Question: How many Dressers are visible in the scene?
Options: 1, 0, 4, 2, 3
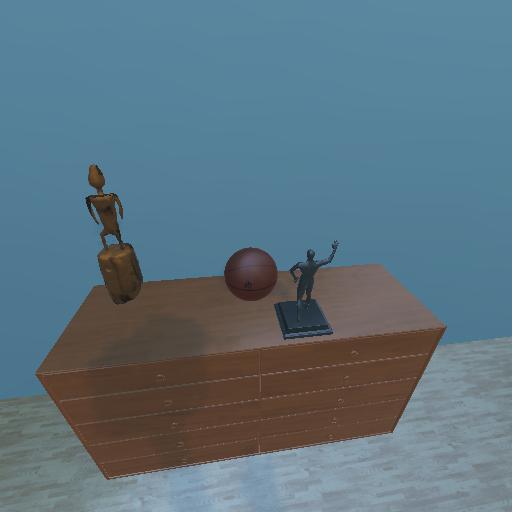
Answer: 1